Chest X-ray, PA view. Patient: 58 years old, sex M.
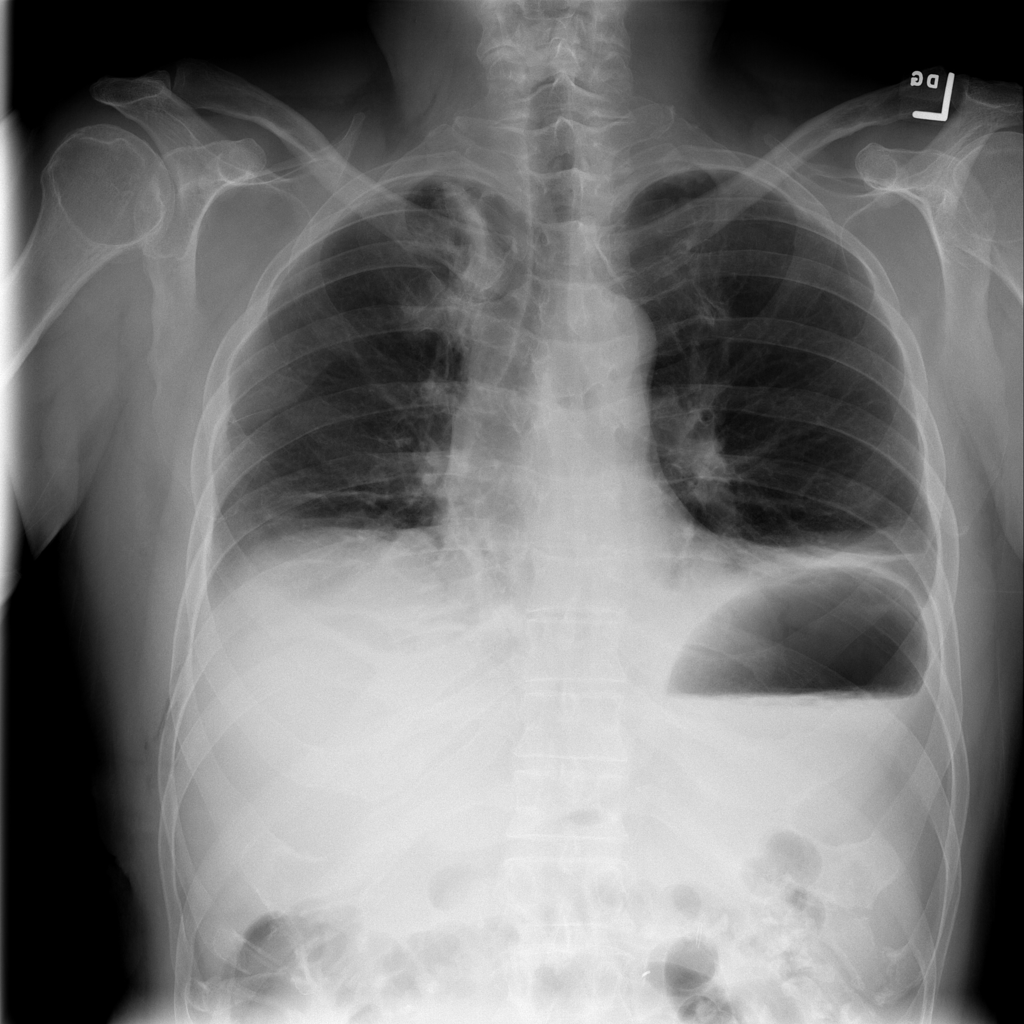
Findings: No Finding